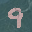
Label: 9